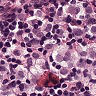
Metastatic tissue present: yes